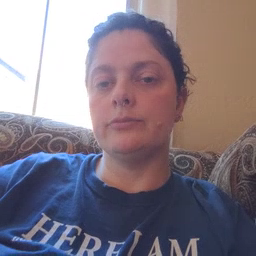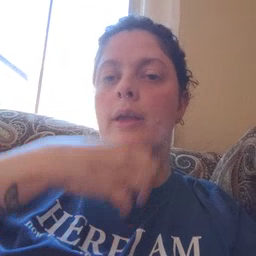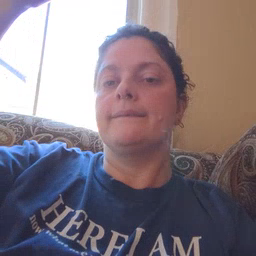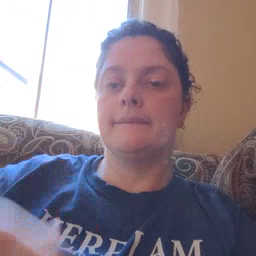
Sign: giraffe